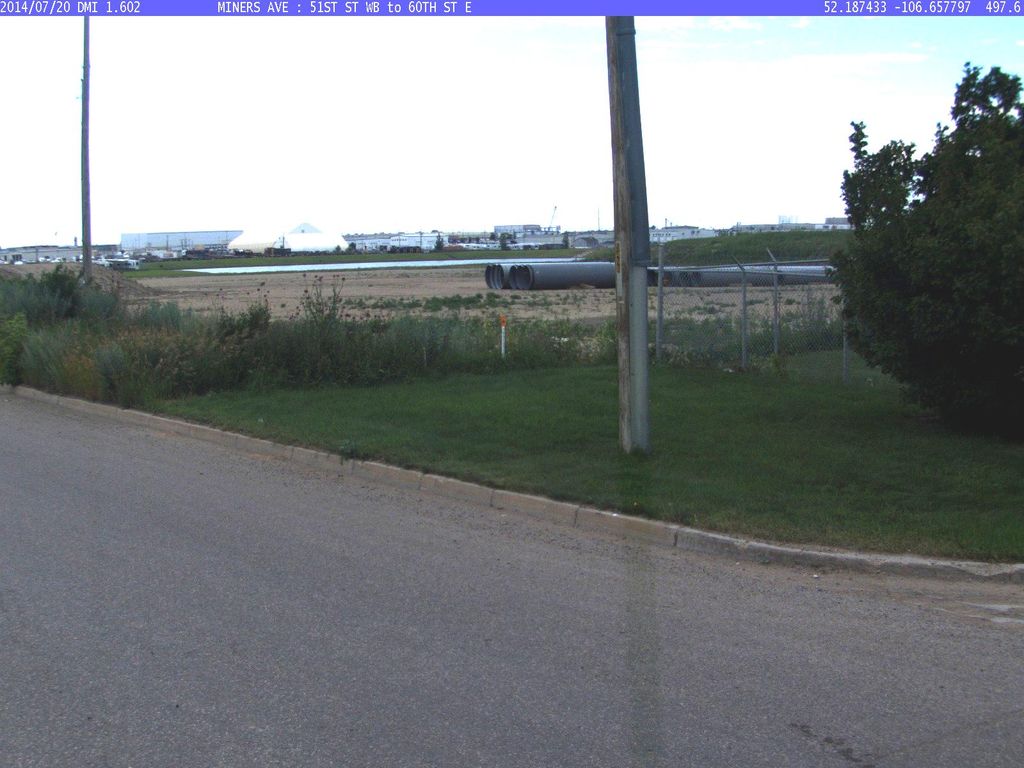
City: saskatoon